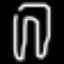
Label: pants